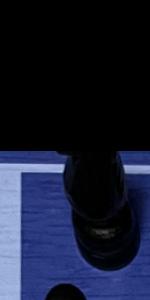
Label: Knight_Black